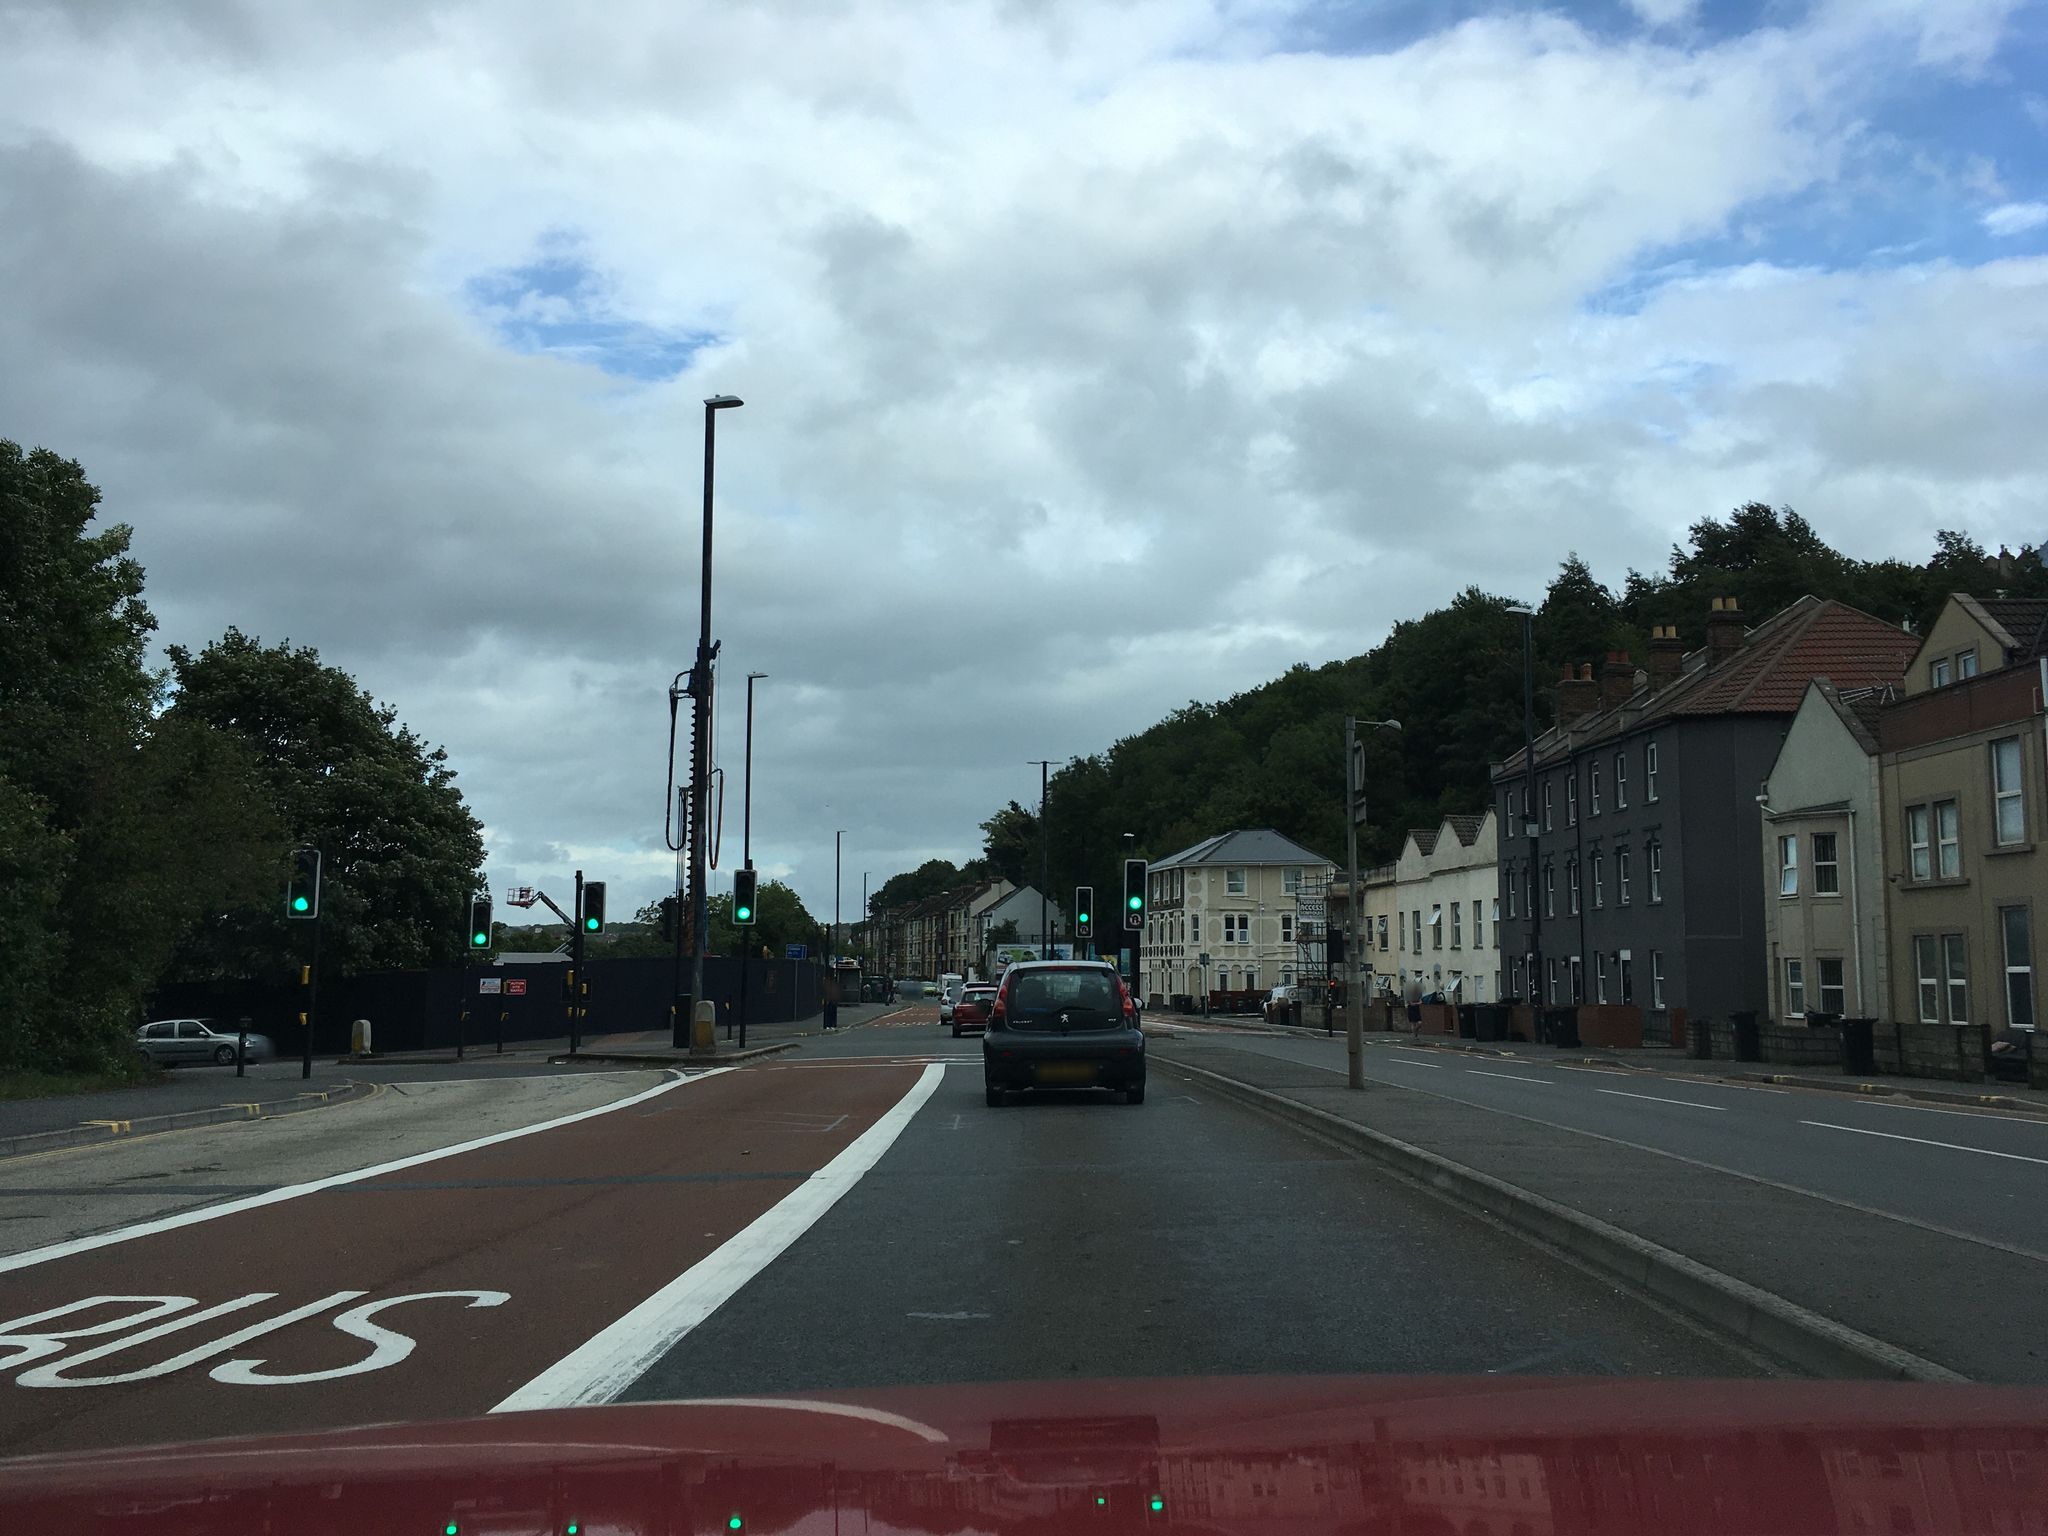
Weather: cloudy
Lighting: day
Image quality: good
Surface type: driving surface
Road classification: trunk, tertiary
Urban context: urban centre
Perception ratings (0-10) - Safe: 3.9, Lively: 3.84, Beautiful: 8.88, Boring: 1.55, Depressing: 5.38, Wealthy: 5.11